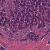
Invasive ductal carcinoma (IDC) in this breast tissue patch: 1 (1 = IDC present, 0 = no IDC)